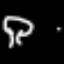
Label: mushroom